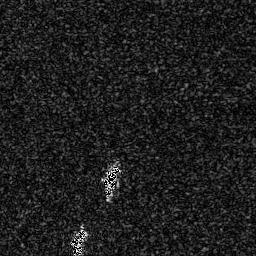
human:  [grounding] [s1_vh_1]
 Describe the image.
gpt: In the satellite image, there is  <ref>1 small ship </ref> <box>[[39, 63, 46, 74, 0]]</box> located at center,  <ref>1 small ship </ref> <box>[[26, 89, 33, 98, 0]]</box> located at bottom.